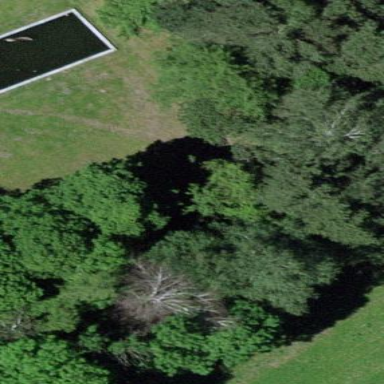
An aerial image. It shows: Forest area.